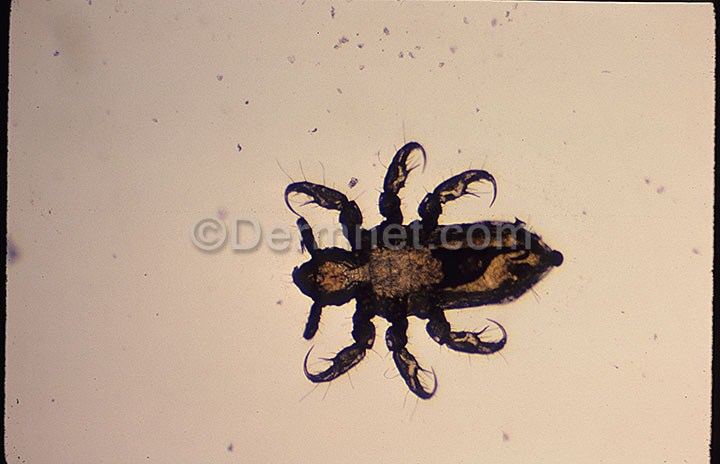
Disease: Scabies Lyme Disease and other Infestations and Bites